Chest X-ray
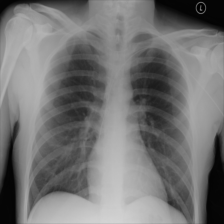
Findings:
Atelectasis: negative
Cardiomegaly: negative
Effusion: negative
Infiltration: negative
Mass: negative
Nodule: negative
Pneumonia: negative
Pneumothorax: negative
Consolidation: negative
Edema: negative
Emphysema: negative
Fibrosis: negative
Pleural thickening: negative
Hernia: negative